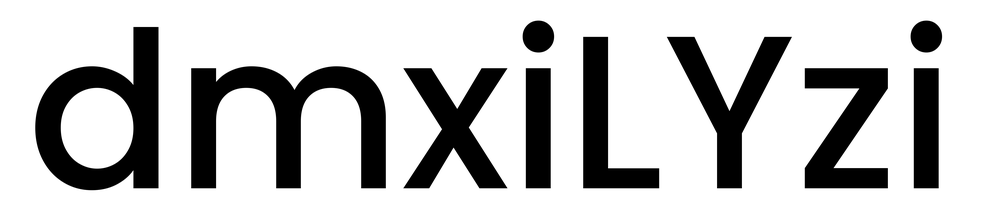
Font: Poppins-Medium